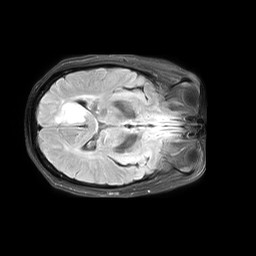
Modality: FLAIR
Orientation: axial
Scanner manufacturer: philips
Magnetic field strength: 3 T
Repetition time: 11 s
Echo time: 0.125 s